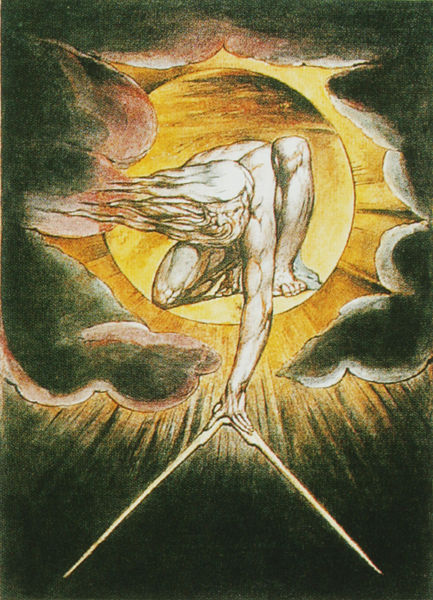
Titel: Frontispiz für Europa
Künstler: William Blake
Standort: Cambridge (England)
Institution: Fitzwilliam Museum
Schlagwörter: akt, dunkel, fuß, gewitter, gott, hand, himmel, kopf, körper, mann, nackt, schatten, weiß, wolken, dreieck, gelb, grün, bewegung, braun, brust, dunkelbraun, grau, haar, hell, licht, nase, orange, schwarz, skizze, symbol, zeichnung, rot, wolke, symbolismus, alt, bart, anatomie, arm, arme, augen, gesicht, halten, mensch, hände, erde, wind, sonne, dunkelheit, figur, gold, haare, verbindung, gebeugt, rosa, kreis, rund, beine, bein, stab, modern, sturm, wehen, wetter, kraft, muskeln, knie, zehen, leuchten, unten, mond, alter, bücken, religion, blitze, strahlen, schienbein, knien, waffe, strahl, kugel, dämon, mythologie, blitz, zeus, kniend, gebückt, zentrum, gottheit, kräftig, zorn, donner, unheimlich, aureole, unterschenkel, planet, rücke, zeichung, messung, vermessung, zirkel, all, william, aura, schöpfung, blake, messen, augapfel, grünewald, nach unten, prometheus, messgerät, schöpfer, füßli, eklig, alte der tage, finnger, föhn, schöpfergott, weht, william blake, triangel, blick nach unten, naste, gewalr, zeichengerät, strahl grün, unbekleidete person mit zwei zeigern, windige atmosphäre, wehender bart und kopfhaar, düstere wolken, und hölle, zwischen himmel und hölle